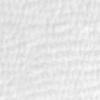
Label: no_change